Field crop: tomato
Growth stage: 1
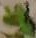
Species: solanum